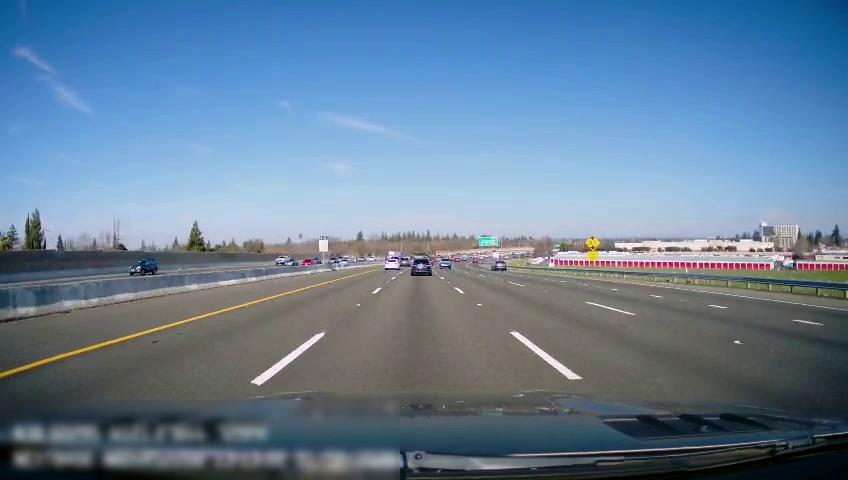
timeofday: Day
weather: Sunny
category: Drivable Space
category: Vehicles | SUV
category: Vehicles | Truck
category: Vehicles | Car
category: Drivable Space
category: Vehicles | Car
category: Vehicles | Truck
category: Vehicles | SUV
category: Vehicles | Car
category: Vehicles | Car
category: Lanes | Alternate Lane
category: Lanes | Alternate Lane
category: Lanes | Alternate Lane
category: Lanes | Current Lane
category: Lanes | Current Lane
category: Lanes | Alternate Lane
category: Traffic | Signs
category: Traffic | Signs
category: Traffic | Signs
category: Traffic | Signs